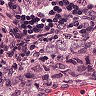
Metastatic tissue present: yes